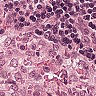
Metastatic tissue present: no